Question: i want to have divs in one div and they need to be in a table layout. But i have an error in my css or its because of my progressbar, dunno. I made you an screenshot how it looks.
There is a third one, which i dont know why, the 1 and 2 should be unter the blue ...:(
My css:
'''
#breadcrumb {padding-bottom: 40px;}
.crumbs li { display: inline; }
.crumbs li div.first { padding-left: 8px; }
.crumbs li div.last { padding-right: 8px; }
.crumbs li div { color: #666; display: block; float: left; font-size: 12px; margin-left: -13px; padding: 7px 37px 11px 25px; position: relative; text-decoration: none; }
.crumbs li div { background-image: url('images/bg-crumbs.png'); background-repeat: no-repeat; background-position: 100% -96px;}
.crumbs li div.active { color: #333; background-position: 100% 0px; }
.crumbs li.first div span { height: 29px; width: 3px; border-left: 1px solid #d9d9d9; position: absolute; top: 0px; left: 0px; }
.crumbs li.last div.active { background-position: -50px 0px;}
.crumbs li.last div { background-position: -50px -96px;}
.crumbs li.last div span { height: 29px; width: 3px; border-right: 1px solid #d9d9d9; position: absolute; top: 0px; right: 0px; }
div.balken {padding-bottom: 5px;padding-top: 5px;background: #003466; }
span.produkt {padding-left: 20px;color: white;}
#wrapper {
margin:0px auto;
background:#FFFFFF;
padding:0px;
border: 0px solid #000000;
width:920px;
}
#produkte {
background: #FFFFFF;
border:1px solid #003466;
margin-left: 25px;
margin-right: 20px;
clear:both;
}
.produkt
{
height: 50px;
width: 50px;
border:3px solid #003466;
padding: 20px;
margin: 25px;
display: inline;}
'''
My HTML
'''
<body>
<div id="wrapper" class="fixed">
<div>
<div id="breadcrumb">
<ul class="crumbs">
<li class="first"><div class="active" style="z-index:9;"><span></span><b>1. </b>Produkt w&auml;hlen</div></li>
<li><div style="z-index:8;"><b>2.</b> Ihre Handynummer</div></li>
<li><div style="z-index:7;"><b>3.</b> Bestellung best&auml;tigen</div></li>
<li><div style="z-index:6;"><b>4.</b> Produkt bezahlen</div></li>
<li class="last"><div style="z-index:5;"><span></span><b>5.</b> Vielen Dank</div></li>
</ul>
</div>
</div>
<div id="produkte" >
<div class="balken"><span class="produkt"><b>W&auml;hlen Sie ein Produkt</b></span></div>
<div class="produkt">1</div>
<div class="produkt">2</div>
<br><br><br>
</div>
</div>
</body>
'''
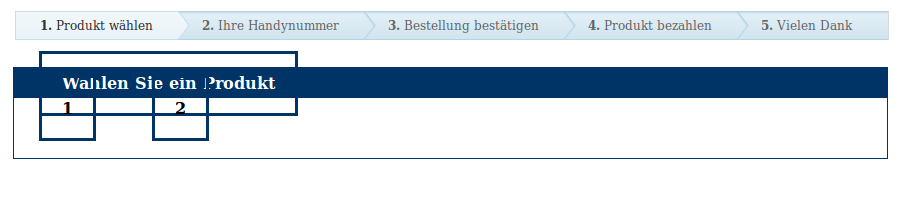
Answer: Here are two changes that i did
'''
<span class="produkt"><b>W&auml;hlen Sie ein Produkt</b></span> <!-- changed it span.produkt to span.produkt1 -->
<span class="produkt1"><b>W&auml;hlen Sie ein Produkt</b></span>
'''
'''
.produkt {
height: 50px;
width: 50px; float: left; margin: 10px; // added float and margin
border:3px solid #003466;
padding: 20px;
}
'''
Do you need something like this?
<URL>